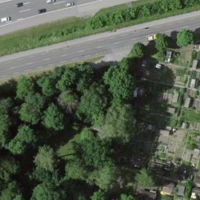
EUNIS habitat code: 57
Species observed at this site:
Phoenicurus ochruros
Passer domesticus